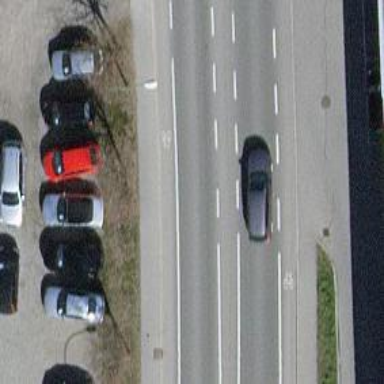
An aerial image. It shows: Asphalt road with primary highway designation. It has sidewalks on both sides and exclusive cycle lane.